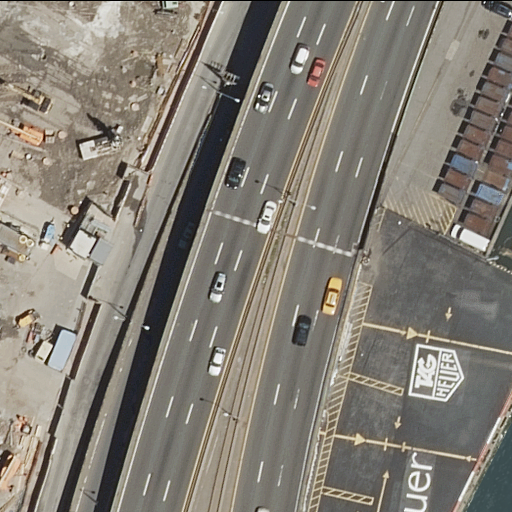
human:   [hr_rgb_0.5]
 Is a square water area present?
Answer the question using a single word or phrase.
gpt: no

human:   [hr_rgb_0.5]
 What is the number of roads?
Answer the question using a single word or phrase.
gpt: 10

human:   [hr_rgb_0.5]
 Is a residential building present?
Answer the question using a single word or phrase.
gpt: yes

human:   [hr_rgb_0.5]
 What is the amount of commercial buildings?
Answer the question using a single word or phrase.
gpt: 0

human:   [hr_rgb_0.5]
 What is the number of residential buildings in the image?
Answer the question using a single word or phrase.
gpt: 1

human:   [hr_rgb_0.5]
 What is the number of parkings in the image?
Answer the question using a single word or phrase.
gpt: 1

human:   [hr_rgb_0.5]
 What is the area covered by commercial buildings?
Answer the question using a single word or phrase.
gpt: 0m2

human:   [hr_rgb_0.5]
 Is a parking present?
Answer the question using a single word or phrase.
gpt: yes

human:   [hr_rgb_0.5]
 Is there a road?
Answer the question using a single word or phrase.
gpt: yes

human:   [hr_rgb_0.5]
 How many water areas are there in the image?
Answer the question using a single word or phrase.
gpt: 1

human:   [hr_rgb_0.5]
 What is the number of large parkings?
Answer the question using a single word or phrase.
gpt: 1

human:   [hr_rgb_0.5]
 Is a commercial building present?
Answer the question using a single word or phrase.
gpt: no

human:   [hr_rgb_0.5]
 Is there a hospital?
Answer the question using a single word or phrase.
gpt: yes

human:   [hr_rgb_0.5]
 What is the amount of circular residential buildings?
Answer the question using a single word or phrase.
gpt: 0

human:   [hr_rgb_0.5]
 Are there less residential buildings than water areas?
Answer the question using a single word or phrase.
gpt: no

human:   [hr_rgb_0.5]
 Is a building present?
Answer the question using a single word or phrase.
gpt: yes

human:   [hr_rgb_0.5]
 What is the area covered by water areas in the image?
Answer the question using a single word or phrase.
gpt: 145m2

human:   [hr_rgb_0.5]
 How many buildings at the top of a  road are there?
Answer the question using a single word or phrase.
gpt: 0

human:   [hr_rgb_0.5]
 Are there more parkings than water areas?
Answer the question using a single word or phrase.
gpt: no

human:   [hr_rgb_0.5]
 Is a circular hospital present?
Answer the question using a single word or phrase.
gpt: no

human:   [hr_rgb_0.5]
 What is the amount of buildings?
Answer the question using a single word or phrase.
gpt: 1

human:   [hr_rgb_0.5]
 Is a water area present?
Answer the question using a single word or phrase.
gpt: yes

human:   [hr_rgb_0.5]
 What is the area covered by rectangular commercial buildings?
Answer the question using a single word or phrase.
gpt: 0m2

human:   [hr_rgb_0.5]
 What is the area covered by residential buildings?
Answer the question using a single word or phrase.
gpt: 1928m2

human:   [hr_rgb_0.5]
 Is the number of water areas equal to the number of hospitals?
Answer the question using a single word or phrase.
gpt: yes

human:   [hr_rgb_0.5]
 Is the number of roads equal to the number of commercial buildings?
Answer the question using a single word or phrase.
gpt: no

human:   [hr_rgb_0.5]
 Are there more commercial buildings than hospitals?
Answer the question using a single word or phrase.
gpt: no

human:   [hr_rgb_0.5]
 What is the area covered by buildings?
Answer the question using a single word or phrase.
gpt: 1928m2

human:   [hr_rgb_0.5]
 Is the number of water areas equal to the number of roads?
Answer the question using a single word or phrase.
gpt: no

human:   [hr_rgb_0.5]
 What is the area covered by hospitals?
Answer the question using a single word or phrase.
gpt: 9968m2

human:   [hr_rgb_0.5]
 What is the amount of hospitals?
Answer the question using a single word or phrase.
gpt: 1

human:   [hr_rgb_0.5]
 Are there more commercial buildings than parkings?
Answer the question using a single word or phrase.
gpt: no

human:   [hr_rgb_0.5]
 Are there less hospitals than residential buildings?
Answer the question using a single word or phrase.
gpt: no

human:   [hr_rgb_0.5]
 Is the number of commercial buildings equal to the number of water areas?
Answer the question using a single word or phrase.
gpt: no

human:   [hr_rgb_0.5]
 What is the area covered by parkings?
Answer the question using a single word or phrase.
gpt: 867m2

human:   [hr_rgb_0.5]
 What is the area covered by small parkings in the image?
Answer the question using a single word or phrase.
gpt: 0m2

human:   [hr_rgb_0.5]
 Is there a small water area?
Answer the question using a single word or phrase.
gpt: no

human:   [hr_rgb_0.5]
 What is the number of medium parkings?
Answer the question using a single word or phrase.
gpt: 0

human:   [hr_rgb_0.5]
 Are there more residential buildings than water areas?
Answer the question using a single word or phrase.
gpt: no

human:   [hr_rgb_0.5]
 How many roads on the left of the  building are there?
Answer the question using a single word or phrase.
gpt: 0

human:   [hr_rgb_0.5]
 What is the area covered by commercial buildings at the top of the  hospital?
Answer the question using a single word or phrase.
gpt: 0m2

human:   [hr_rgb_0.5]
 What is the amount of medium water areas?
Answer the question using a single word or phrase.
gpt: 1

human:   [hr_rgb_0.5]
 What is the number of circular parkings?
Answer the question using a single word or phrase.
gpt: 0

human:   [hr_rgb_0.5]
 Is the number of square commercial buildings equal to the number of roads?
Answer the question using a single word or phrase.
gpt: no

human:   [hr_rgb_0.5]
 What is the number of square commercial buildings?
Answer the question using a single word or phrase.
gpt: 0

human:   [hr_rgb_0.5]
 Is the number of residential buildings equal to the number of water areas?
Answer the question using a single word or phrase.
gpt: yes

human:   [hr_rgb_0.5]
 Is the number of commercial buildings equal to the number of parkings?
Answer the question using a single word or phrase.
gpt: no

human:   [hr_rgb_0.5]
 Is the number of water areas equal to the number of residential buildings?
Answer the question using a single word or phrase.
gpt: yes

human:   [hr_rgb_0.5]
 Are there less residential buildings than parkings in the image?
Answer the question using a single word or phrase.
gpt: no

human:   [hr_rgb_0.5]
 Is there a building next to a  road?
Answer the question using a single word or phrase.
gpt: yes

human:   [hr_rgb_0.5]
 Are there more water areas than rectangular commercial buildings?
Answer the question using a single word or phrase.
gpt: yes

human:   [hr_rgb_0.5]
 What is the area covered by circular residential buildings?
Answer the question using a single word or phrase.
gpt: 0m2

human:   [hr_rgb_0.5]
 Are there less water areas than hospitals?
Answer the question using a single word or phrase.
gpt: no

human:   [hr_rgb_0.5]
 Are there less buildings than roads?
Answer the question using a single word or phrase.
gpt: yes

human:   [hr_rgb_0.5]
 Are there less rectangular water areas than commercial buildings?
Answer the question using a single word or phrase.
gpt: no

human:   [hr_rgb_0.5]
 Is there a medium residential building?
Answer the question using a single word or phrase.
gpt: no

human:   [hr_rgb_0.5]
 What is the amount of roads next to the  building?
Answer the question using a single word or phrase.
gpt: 10

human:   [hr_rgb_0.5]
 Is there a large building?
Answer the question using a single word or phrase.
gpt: yes

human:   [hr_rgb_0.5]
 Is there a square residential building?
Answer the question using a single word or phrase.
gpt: no

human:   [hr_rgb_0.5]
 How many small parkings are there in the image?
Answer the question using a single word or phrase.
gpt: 0

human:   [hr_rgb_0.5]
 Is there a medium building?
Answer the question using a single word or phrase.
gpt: no

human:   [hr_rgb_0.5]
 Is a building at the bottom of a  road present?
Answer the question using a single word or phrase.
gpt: no

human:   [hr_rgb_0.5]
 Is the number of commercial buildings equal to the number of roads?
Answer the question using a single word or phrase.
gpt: no

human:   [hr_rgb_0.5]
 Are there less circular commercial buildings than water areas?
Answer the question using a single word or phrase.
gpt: yes